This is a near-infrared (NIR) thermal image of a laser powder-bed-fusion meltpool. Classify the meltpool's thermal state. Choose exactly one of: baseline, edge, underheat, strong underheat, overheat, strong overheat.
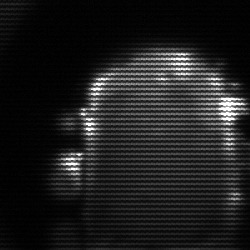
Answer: baseline